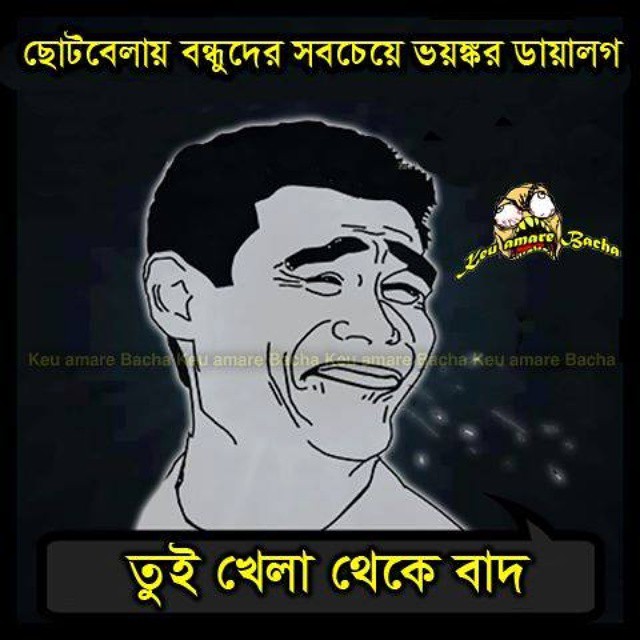
Text: ছোটবেলায় বন্ধুদের সবচেয়ে ভয়ঙ্কর ডায়ালগ তুই খেলা থেকে বাদ
Label: Non Hate